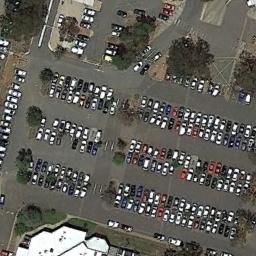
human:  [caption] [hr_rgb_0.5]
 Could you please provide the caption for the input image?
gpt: There are a dozen cars in the parking lot .

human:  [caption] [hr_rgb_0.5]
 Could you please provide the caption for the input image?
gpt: There are many different colored cars in the parking lot .

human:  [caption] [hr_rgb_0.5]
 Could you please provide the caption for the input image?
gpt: The parking lot has lots of cars arranged neatly in lines .

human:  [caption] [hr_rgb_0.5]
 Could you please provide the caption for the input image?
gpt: The parking lot is full of cars next to some trees .

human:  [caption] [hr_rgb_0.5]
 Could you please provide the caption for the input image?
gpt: There are many cars on the parking lot beside a white building .